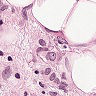
Metastatic tissue present: yes